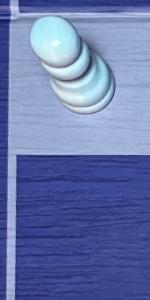
Label: Empty